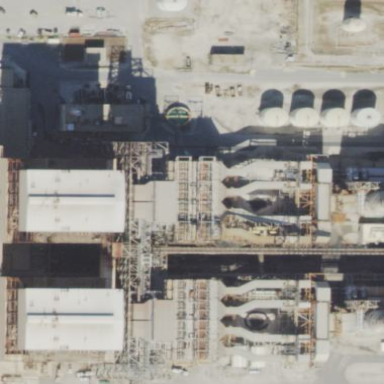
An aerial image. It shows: Generator powered by steam turbine.